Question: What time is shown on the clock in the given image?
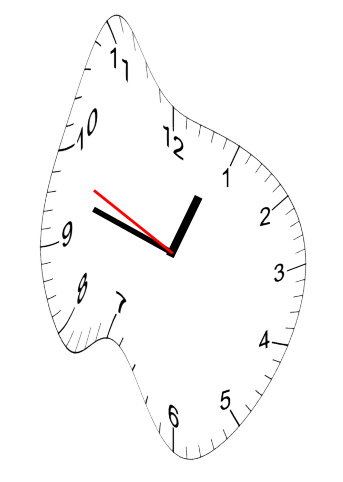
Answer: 12:47:49